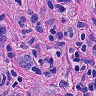
Metastatic tissue present: yes